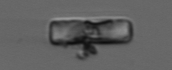
Label: Guinardia_delicatula